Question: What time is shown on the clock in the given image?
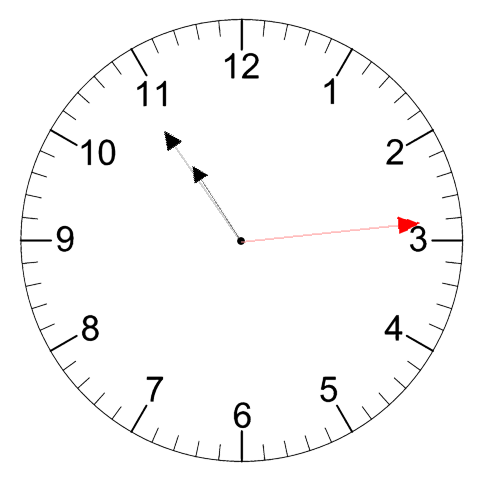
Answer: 10:54:14